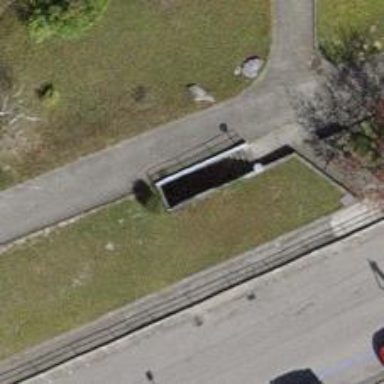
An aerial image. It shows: Set of concrete steps.